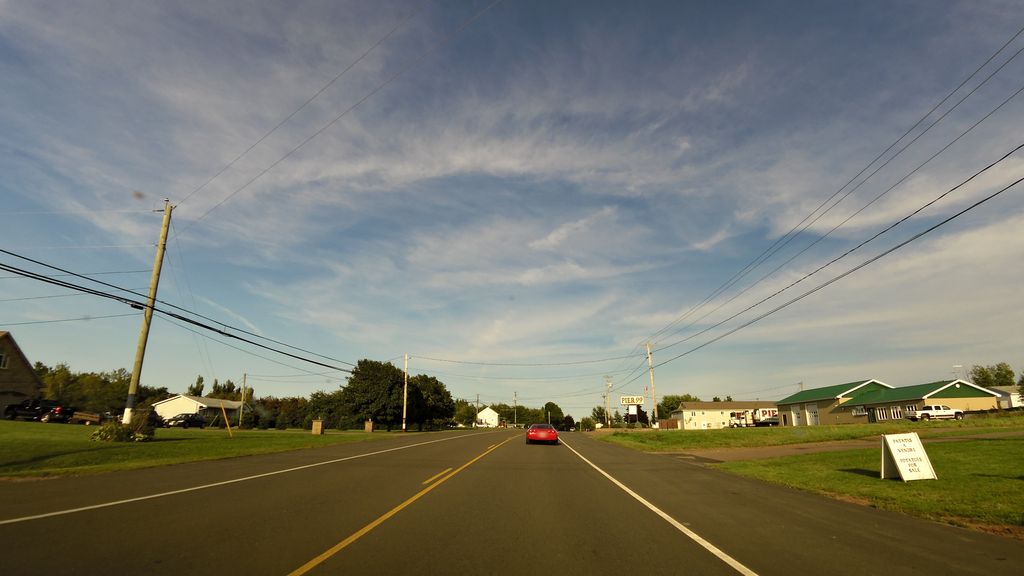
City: charlottetown